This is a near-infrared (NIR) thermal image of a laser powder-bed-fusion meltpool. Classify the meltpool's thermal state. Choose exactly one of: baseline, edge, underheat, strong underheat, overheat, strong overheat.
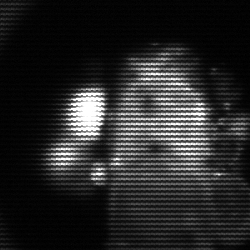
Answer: strong underheat